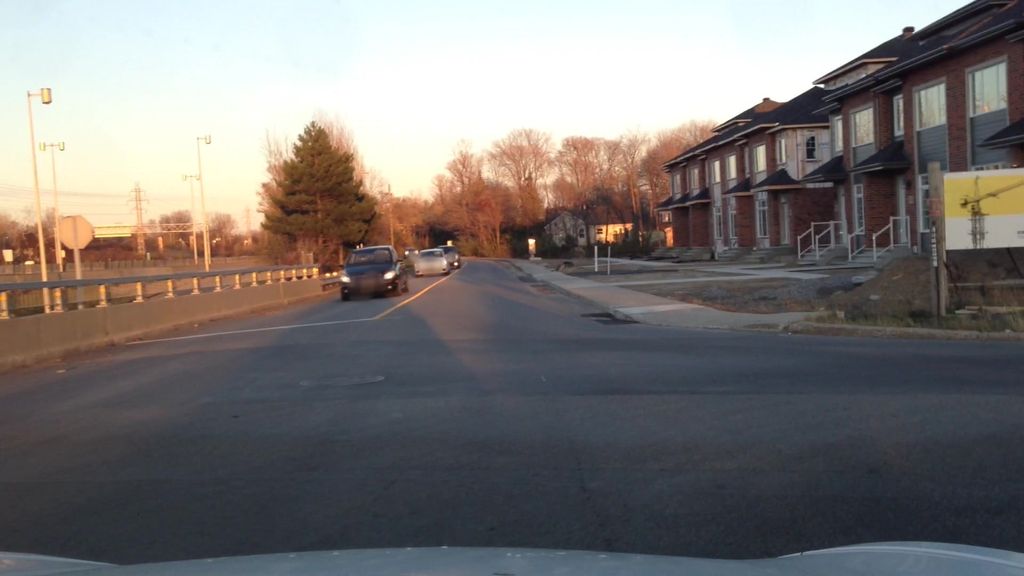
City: montreal